Interaction volume radius: 5 \u00c5
Interaction volume height: 20 \u00c5
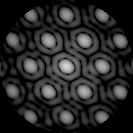
Disorder parameter: 0.07957